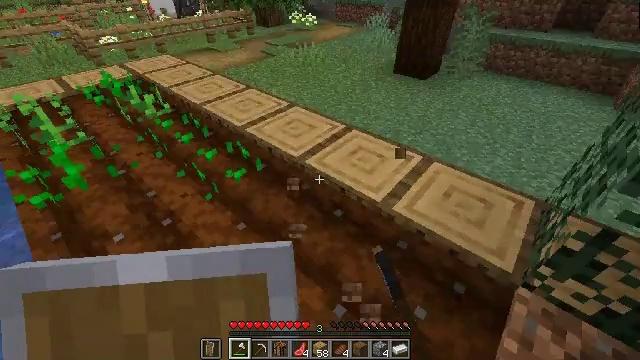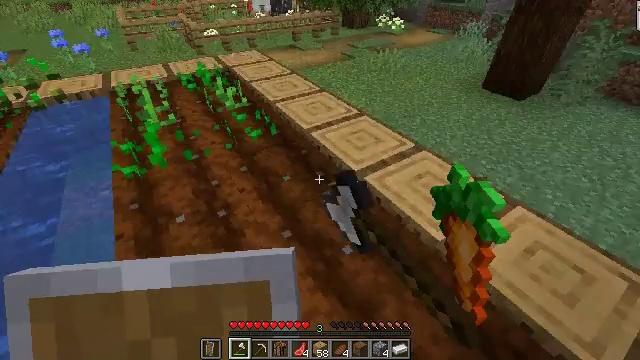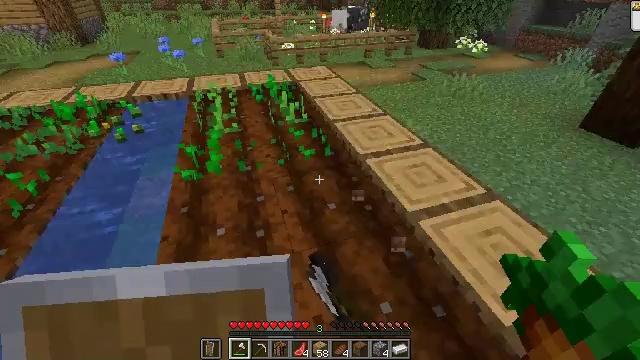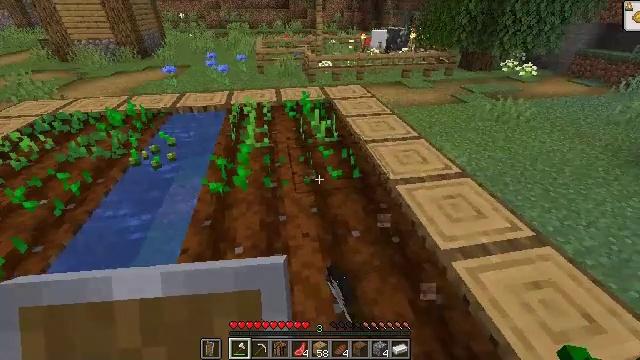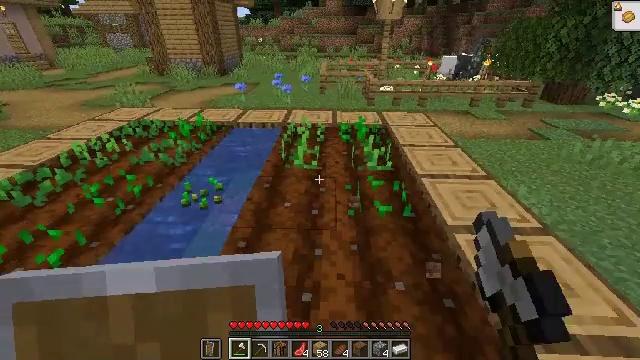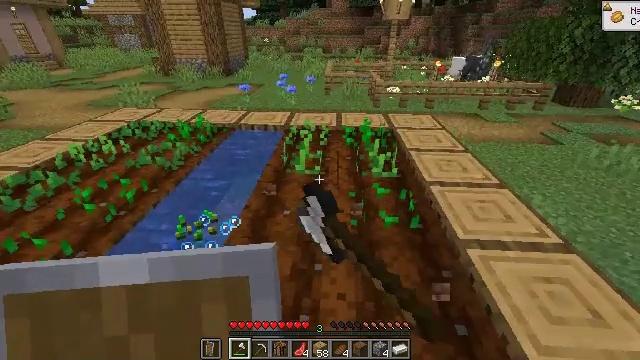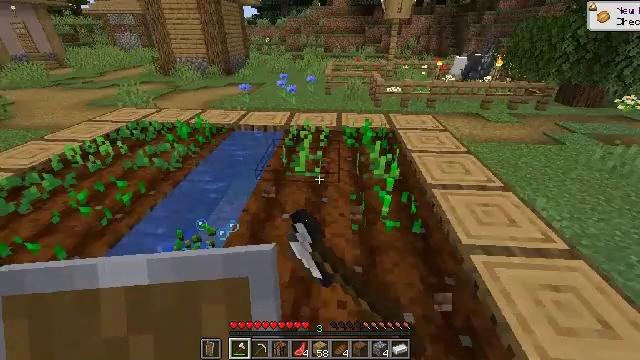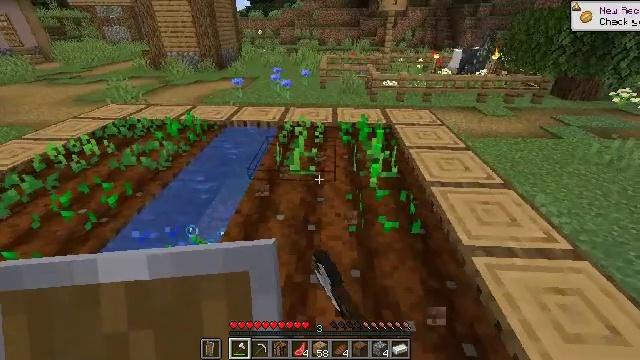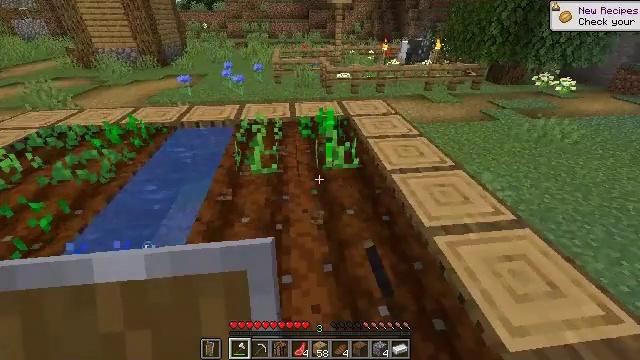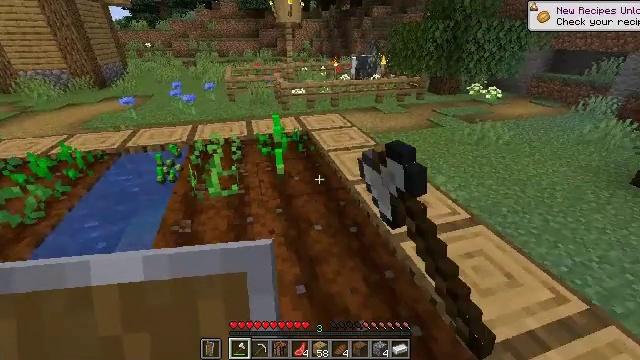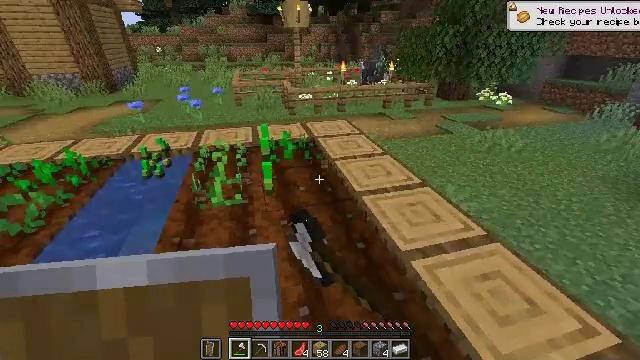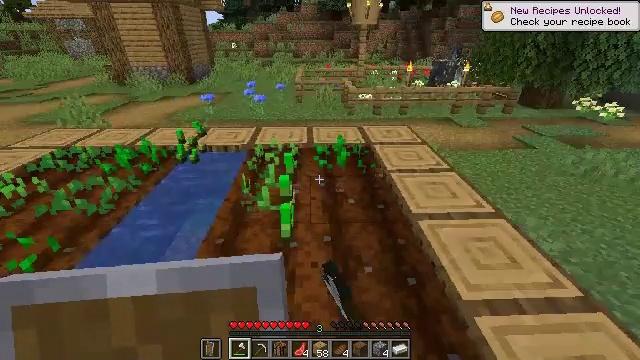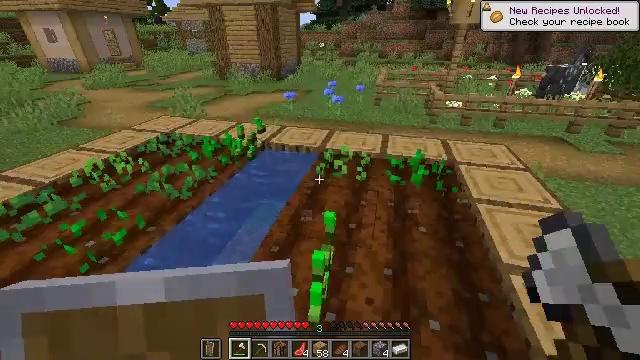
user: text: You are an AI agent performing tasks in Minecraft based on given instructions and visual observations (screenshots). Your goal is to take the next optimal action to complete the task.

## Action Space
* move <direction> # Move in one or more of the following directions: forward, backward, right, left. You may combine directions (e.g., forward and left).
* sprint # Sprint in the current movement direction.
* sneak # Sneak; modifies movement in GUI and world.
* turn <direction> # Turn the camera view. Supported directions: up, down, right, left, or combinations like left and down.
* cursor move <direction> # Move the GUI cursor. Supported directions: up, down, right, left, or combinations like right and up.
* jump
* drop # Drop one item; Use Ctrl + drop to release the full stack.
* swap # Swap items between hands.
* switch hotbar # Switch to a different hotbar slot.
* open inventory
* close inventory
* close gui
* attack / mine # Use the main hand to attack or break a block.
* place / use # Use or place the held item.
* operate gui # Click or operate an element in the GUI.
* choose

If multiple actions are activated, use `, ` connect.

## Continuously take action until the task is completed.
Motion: motion action
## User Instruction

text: Collect wheat crops.
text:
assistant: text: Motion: move forward, turn left, attack / mine
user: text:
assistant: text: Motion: move forward, turn left and up, attack / mine
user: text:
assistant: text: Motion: move forward, turn left and up, attack / mine
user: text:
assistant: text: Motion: move forward, turn left and up, attack / mine
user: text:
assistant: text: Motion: move forward, turn left, attack / mine
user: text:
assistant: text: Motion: attack / mine
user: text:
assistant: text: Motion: turn right and down, attack / mine
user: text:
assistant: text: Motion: turn right and down, attack / mine
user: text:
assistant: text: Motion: move forward, turn right and up, attack / mine
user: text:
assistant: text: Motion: move forward, turn left, attack / mine
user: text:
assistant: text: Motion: move forward, turn left, attack / mine
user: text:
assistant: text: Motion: move forward, turn left, attack / mine
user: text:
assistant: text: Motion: attack / mine